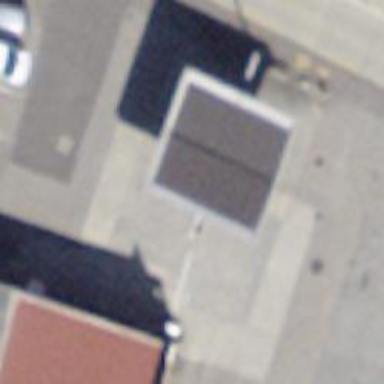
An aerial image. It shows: Fuel station.